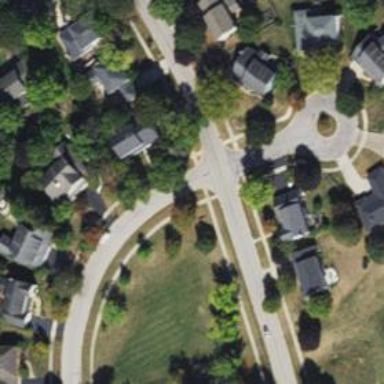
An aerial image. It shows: Residential road with separate asphalt sidewalk.